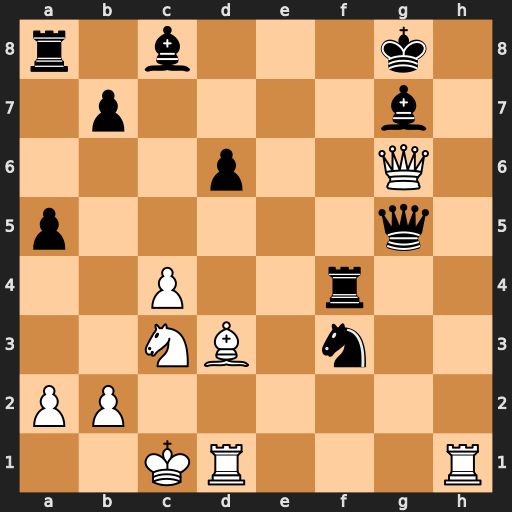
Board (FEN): r1b3k1/1p4b1/3p2Q1/p5q1/2P2r2/2NB1n2/PP6/2KR3R
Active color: w
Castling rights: -
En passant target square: -
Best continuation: Rh8+ Kxh8 Qh7#